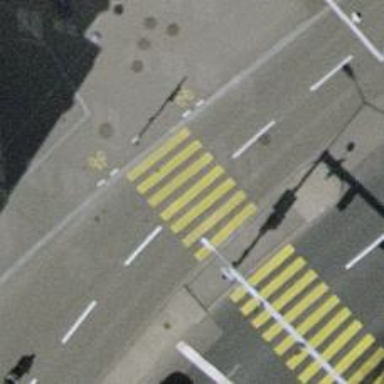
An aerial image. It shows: Crossing with traffic signals and zebra markings.